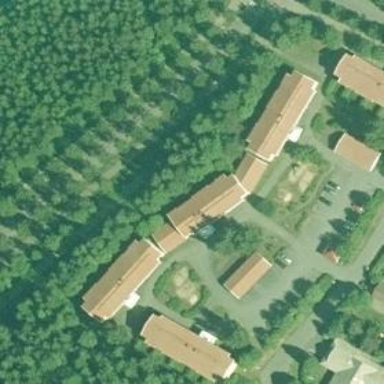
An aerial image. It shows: Terrace building.